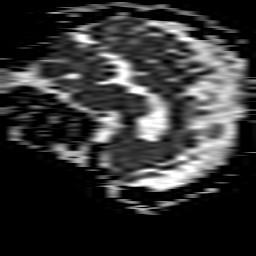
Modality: ADC
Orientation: sagittal
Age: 45
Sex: female
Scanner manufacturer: philips
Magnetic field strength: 1.5 T
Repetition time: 3.651 s
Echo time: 0.09255 s